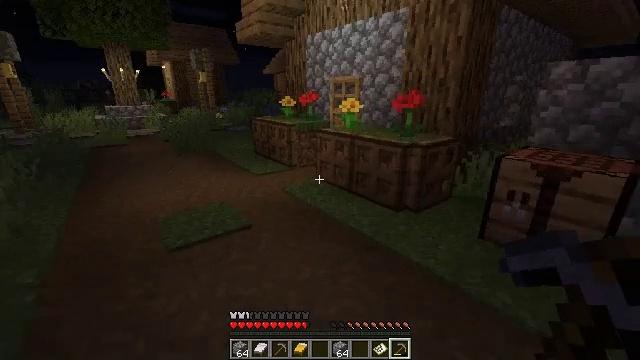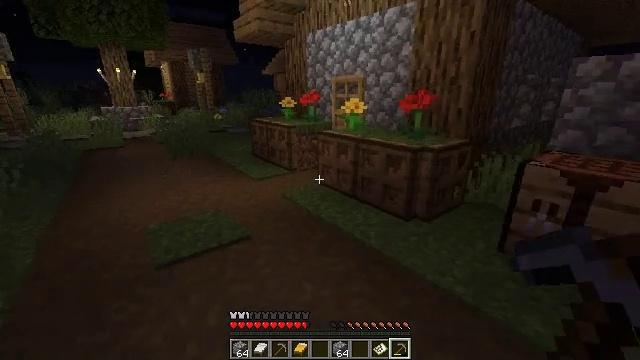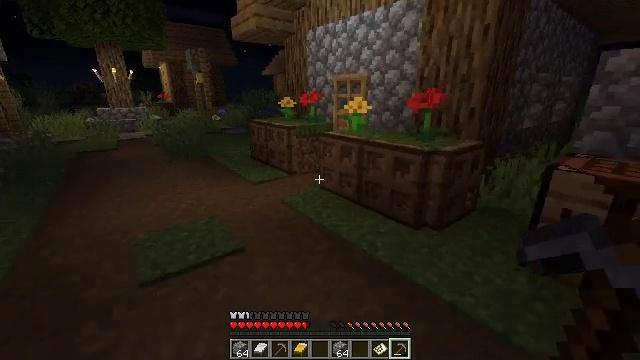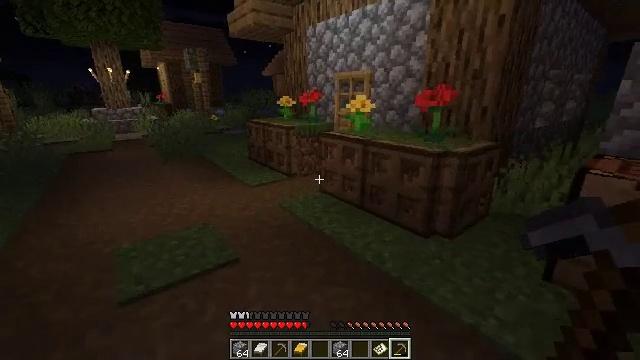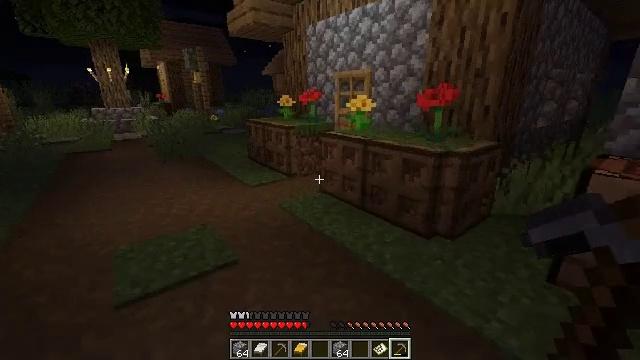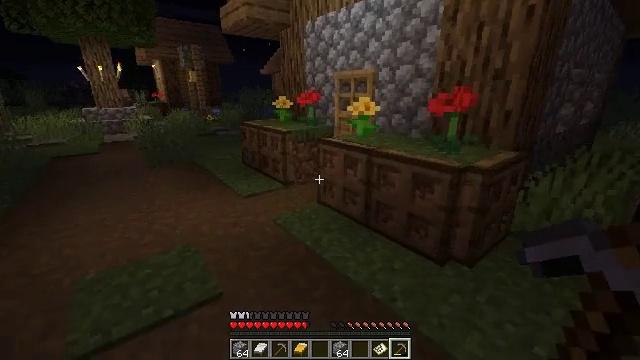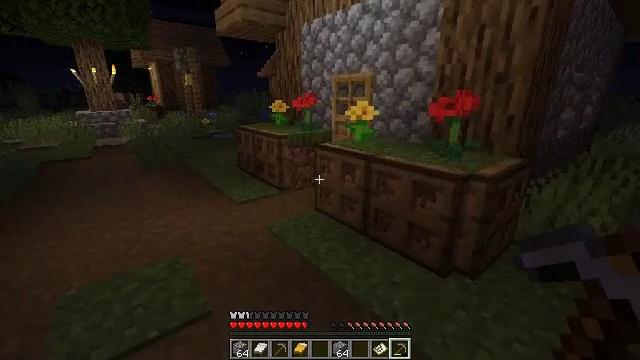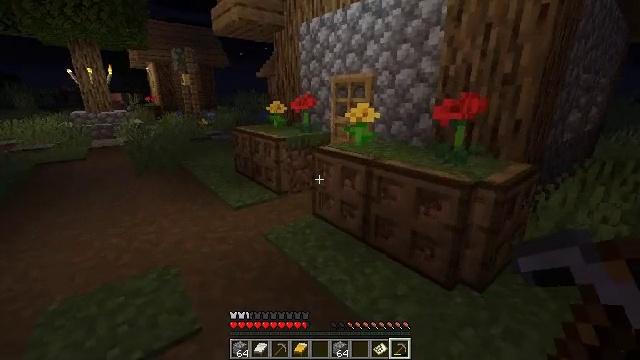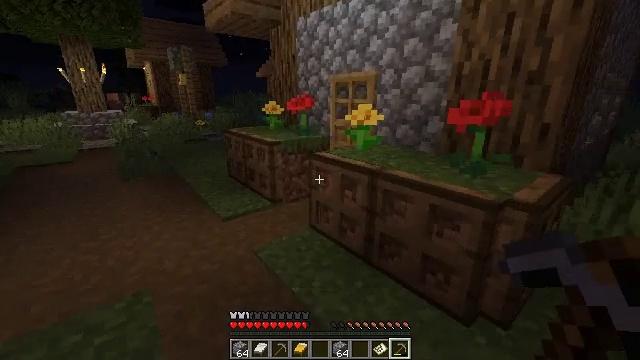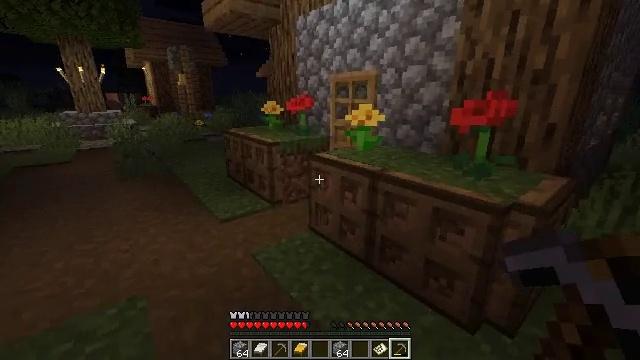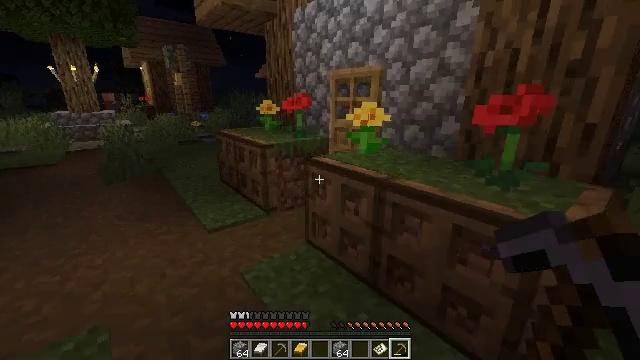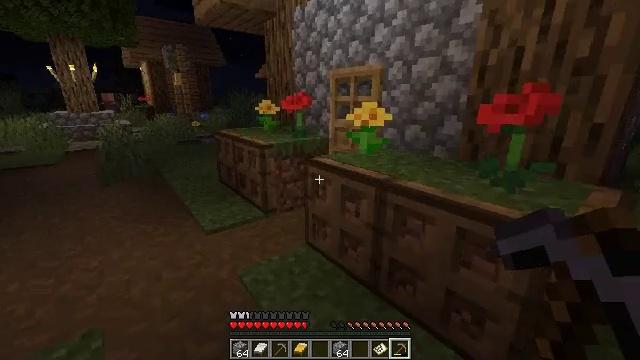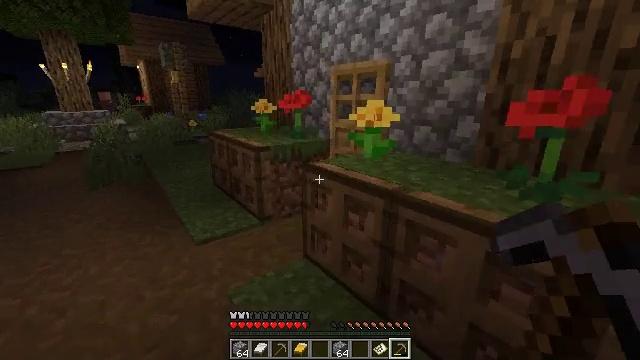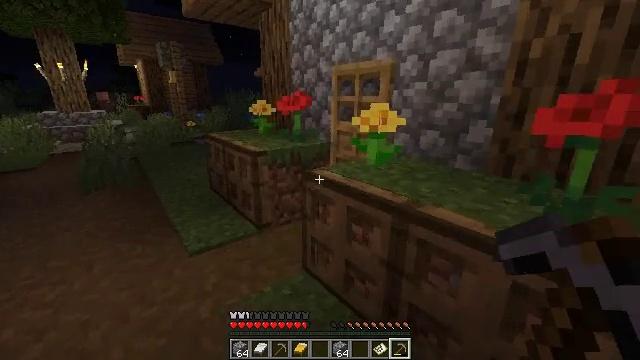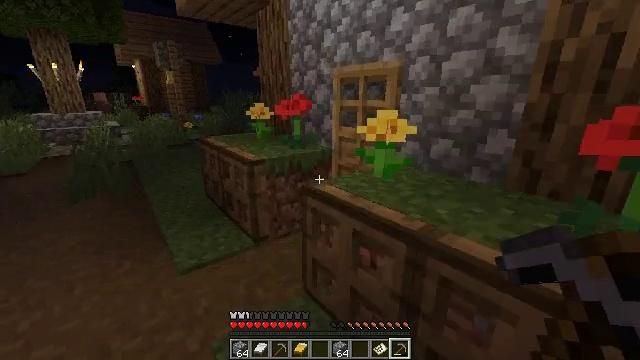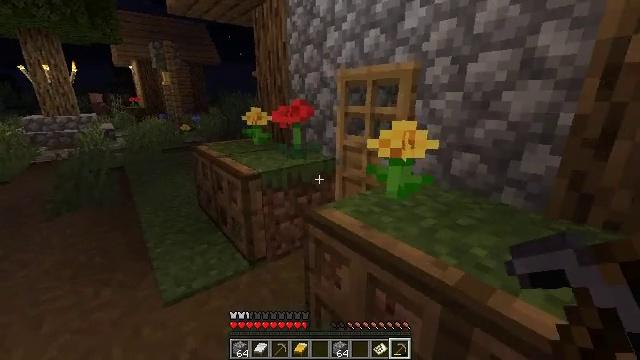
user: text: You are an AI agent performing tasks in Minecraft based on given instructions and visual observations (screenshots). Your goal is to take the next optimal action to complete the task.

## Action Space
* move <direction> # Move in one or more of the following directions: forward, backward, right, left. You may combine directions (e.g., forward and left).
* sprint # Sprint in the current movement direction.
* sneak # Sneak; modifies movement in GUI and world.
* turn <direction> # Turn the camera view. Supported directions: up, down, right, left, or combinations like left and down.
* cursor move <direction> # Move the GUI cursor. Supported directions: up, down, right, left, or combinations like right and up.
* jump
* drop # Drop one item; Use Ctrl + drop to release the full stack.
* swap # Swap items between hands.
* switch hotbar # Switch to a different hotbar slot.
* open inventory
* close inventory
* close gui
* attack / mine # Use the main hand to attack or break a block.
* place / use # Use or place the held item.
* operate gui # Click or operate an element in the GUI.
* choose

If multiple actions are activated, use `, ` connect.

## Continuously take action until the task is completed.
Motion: motion action
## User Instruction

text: Destroy the oak door to retrieve it.
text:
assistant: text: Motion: move forward
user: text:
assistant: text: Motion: move forward
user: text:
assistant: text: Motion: move forward
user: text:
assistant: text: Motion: move forward
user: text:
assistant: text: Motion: move forward
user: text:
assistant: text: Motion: move forward
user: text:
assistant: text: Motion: move forward
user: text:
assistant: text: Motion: move forward
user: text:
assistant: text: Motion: move forward
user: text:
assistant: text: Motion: move forward
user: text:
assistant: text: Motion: move forward
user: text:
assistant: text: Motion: move forward
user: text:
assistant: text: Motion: move forward
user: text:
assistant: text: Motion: move forward
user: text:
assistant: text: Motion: move forward
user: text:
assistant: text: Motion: move forward
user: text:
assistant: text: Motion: move forward, turn right and up
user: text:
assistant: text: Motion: move forward, turn right and up
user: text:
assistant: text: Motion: move forward, turn right
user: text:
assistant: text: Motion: move forward, turn right
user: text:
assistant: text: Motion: move forward, turn right
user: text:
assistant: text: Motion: move forward, turn right
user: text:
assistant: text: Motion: move forward, turn right, attack / mine
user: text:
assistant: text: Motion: move forward, attack / mine
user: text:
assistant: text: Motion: move forward, attack / mine
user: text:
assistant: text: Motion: turn right and down, attack / mine
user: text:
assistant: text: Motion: turn right and down, attack / mine
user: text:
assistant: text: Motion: turn right and down, attack / mine
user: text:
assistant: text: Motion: turn right and down, attack / mine
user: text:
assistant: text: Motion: turn right, attack / mine